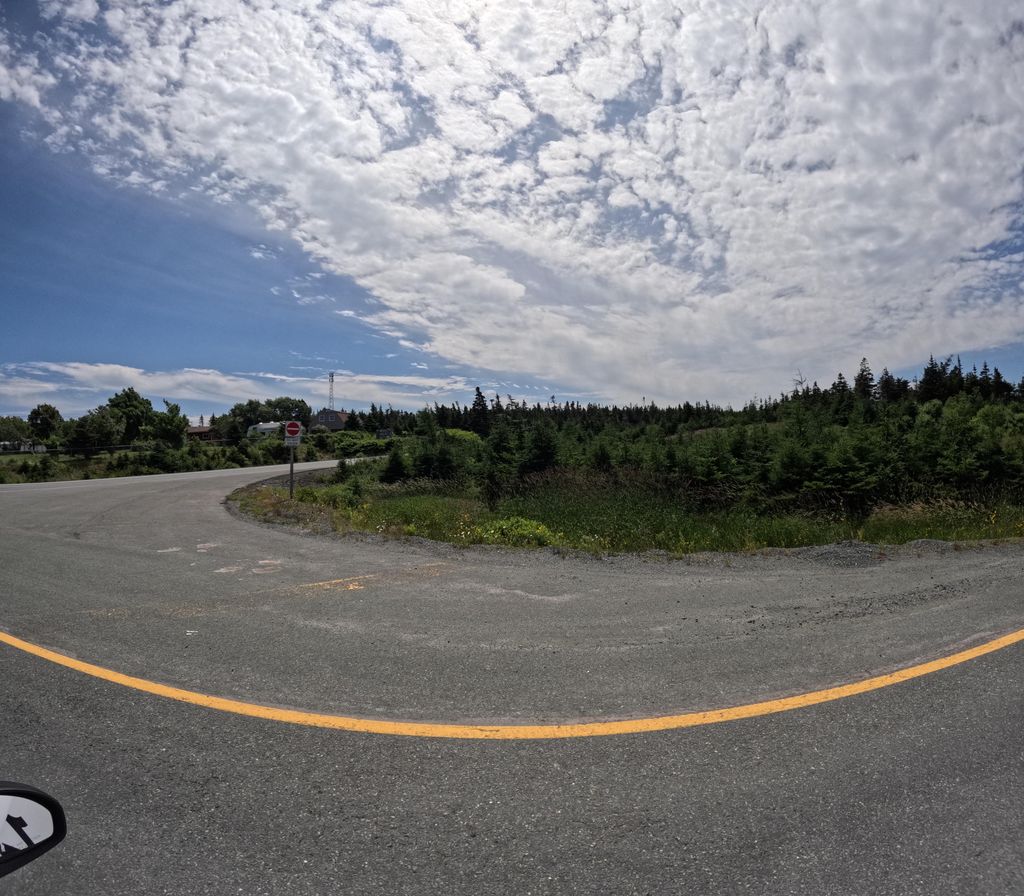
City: st_johns